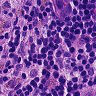
Metastatic tissue present: no